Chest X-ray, AP view. Patient: 60 years old, sex F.
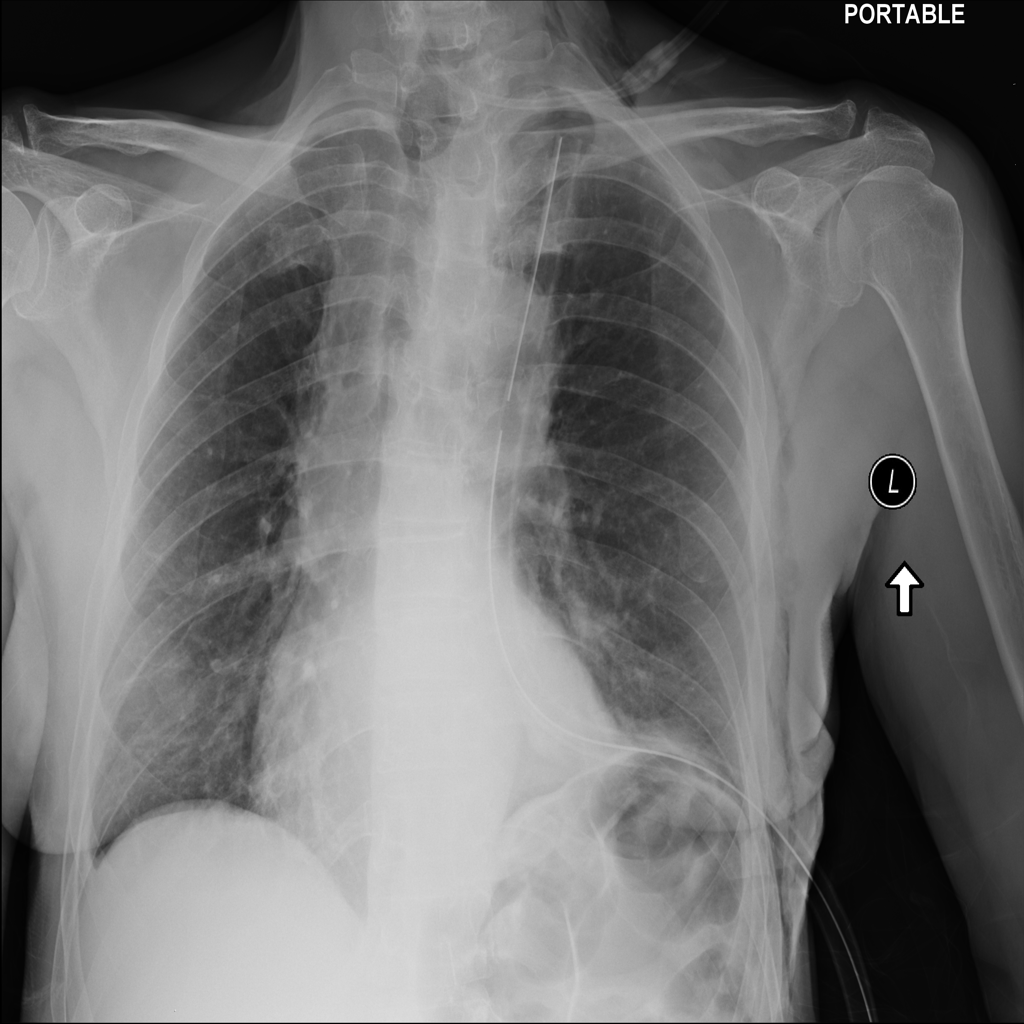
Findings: Emphysema